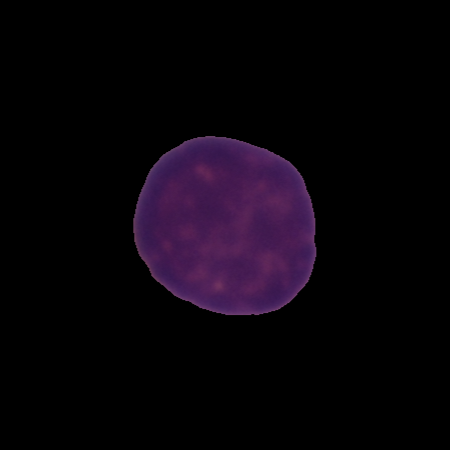
Label: healthy